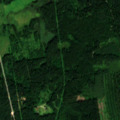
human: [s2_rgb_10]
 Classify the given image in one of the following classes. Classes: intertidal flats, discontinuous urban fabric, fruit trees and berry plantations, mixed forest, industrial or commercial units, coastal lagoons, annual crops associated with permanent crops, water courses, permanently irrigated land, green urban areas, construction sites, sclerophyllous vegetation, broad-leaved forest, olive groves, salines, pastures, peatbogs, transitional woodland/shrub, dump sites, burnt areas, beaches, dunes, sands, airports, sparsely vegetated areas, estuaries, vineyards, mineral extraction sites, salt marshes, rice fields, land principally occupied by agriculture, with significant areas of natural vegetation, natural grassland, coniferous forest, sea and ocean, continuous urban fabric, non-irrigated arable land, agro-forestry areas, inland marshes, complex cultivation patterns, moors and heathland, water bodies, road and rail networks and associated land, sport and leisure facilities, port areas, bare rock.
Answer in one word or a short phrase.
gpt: complex cultivation patterns, land principally occupied by agriculture, with significant areas of natural vegetation, broad-leaved forest, coniferous forest, mixed forest, transitional woodland/shrub